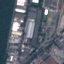
Label: Industrial